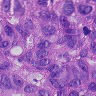
Metastatic tissue present: yes